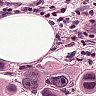
Metastatic tissue present: no